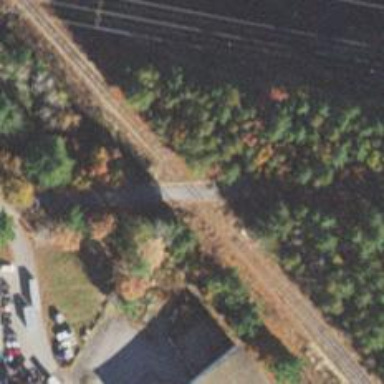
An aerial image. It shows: Railway level crossing.